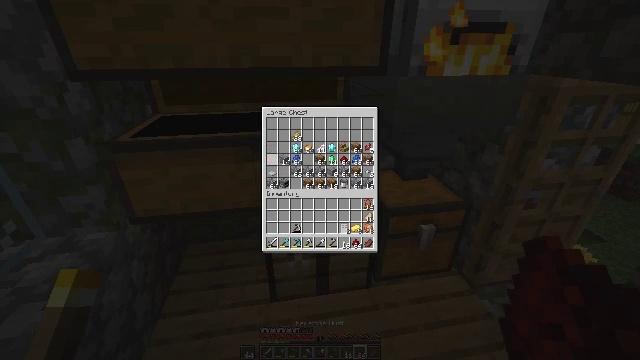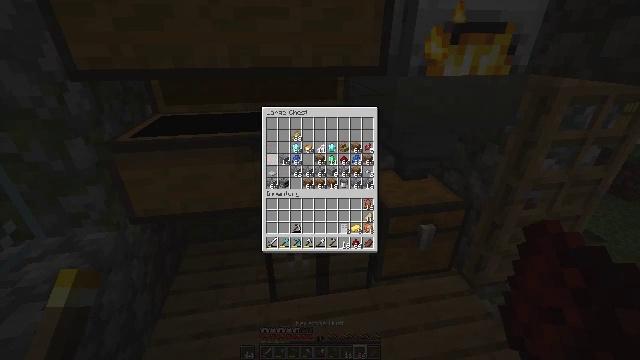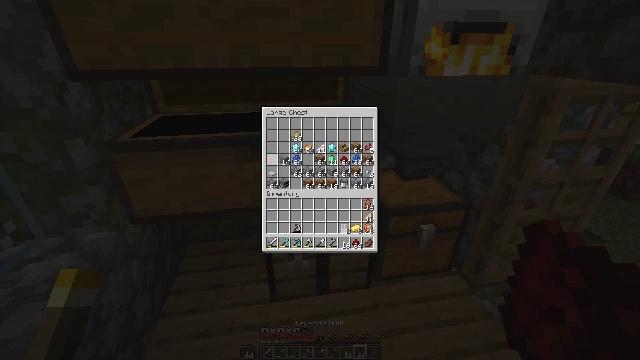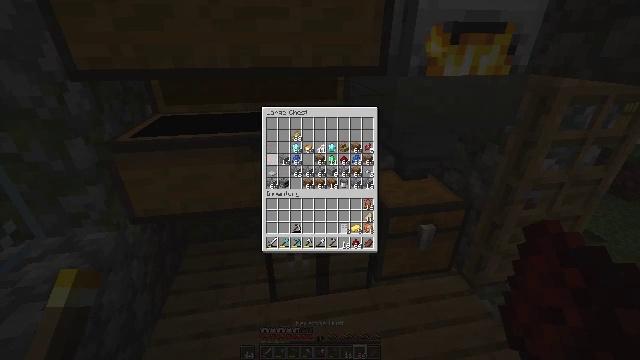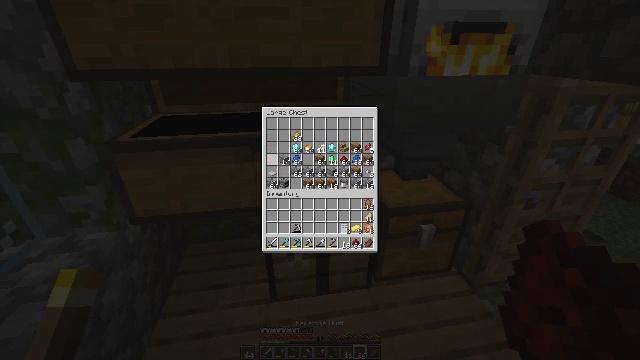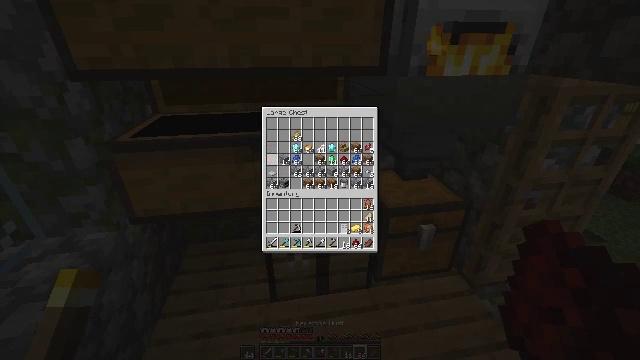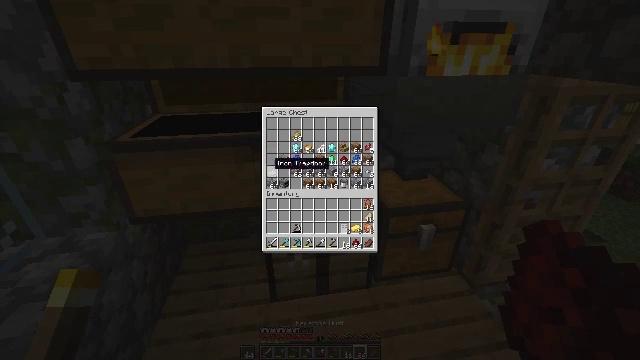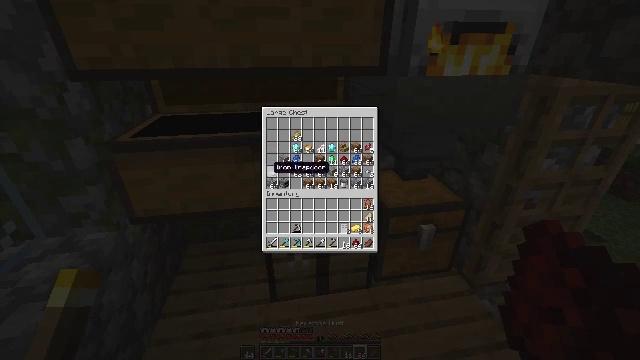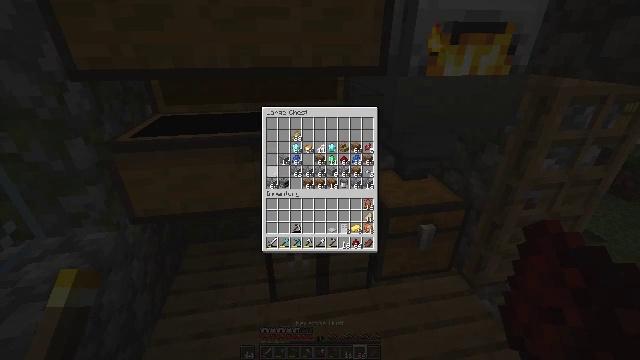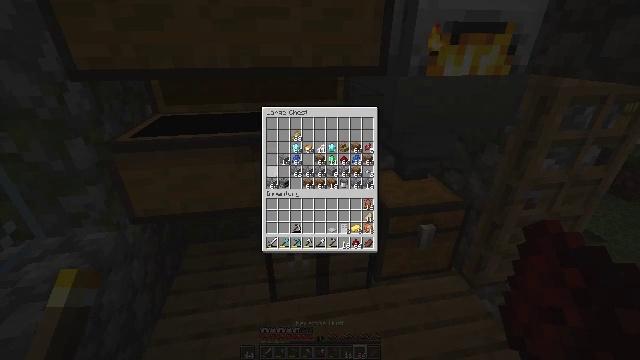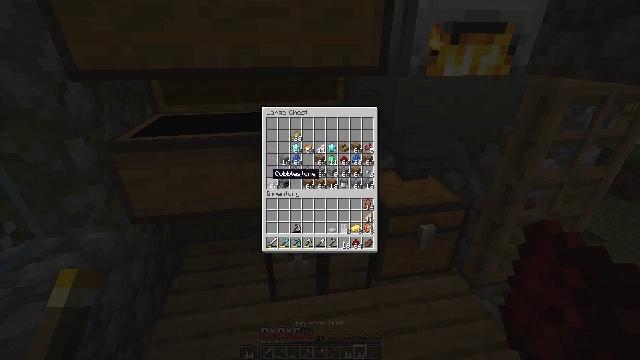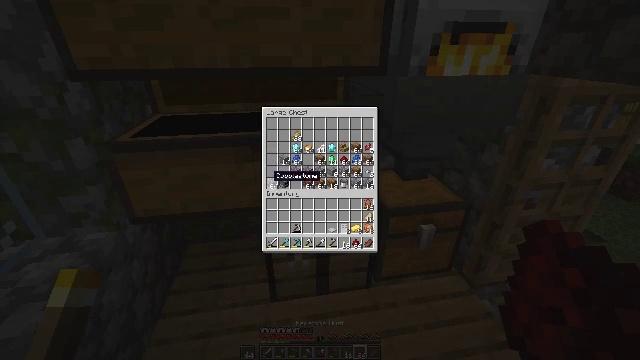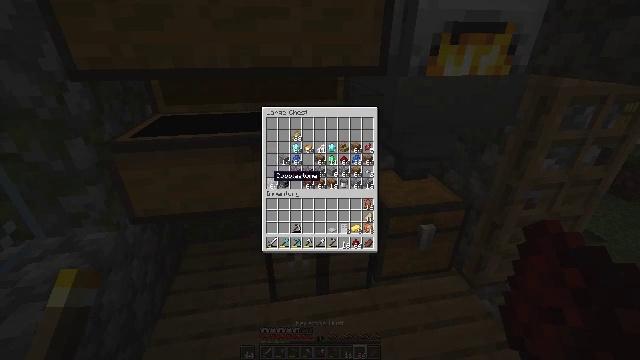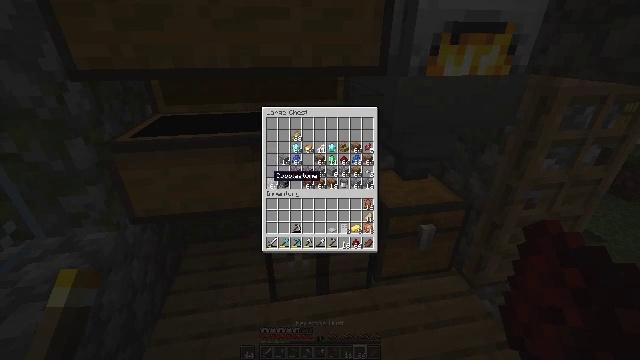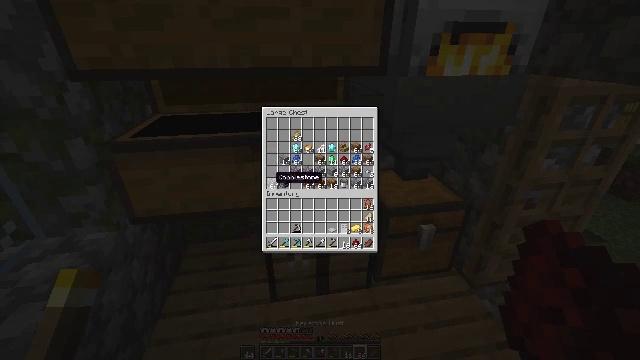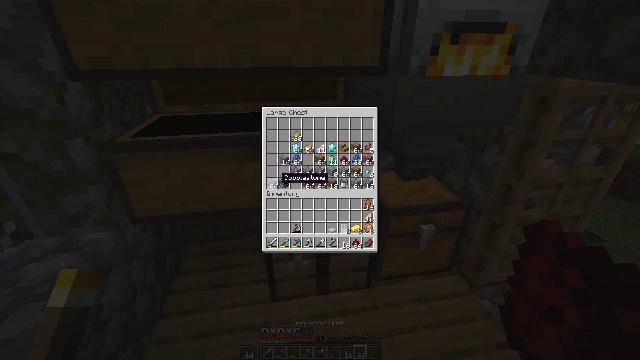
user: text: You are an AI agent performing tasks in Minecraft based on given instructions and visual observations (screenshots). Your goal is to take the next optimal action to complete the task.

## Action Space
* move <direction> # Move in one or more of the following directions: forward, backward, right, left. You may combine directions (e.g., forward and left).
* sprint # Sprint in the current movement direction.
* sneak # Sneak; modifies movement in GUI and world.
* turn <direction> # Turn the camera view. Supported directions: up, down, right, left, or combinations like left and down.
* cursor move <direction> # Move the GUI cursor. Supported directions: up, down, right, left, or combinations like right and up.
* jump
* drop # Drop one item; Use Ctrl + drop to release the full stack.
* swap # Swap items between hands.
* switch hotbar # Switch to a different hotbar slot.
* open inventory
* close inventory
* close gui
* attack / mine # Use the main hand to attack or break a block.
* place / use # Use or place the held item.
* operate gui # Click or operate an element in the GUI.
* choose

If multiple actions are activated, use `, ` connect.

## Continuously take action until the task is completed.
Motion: motion action
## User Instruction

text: Mine the iron door to remove it.
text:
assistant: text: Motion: sneak, attack / mine
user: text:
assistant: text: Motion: sneak, turn down, attack / mine
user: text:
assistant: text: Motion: sneak
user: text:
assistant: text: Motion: sneak, attack / mine
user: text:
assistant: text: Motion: sneak, attack / mine
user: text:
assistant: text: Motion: sneak, turn down, attack / mine
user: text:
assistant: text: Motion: sneak
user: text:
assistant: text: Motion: sneak, attack / mine
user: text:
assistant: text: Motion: sneak, attack / mine
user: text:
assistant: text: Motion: sneak, turn down, attack / mine
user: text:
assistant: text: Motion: sneak, attack / mine
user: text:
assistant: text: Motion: sneak, attack / mine
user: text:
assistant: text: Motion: sneak, attack / mine
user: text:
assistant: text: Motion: sneak, attack / mine
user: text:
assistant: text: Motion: sneak, turn right, attack / mine
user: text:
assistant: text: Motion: sneak, attack / mine
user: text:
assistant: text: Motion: sneak, attack / mine
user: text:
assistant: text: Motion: sneak, attack / mine
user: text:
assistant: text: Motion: sneak, attack / mine
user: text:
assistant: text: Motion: sneak, turn up
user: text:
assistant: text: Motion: sneak, turn up
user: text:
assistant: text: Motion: sneak
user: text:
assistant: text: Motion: sneak
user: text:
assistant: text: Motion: sneak, attack / mine
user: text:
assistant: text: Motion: sneak, attack / mine
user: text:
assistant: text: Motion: sneak, attack / mine
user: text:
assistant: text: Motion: sneak
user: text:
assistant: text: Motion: sneak
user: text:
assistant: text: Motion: sneak, attack / mine
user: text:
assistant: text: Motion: sneak, attack / mine